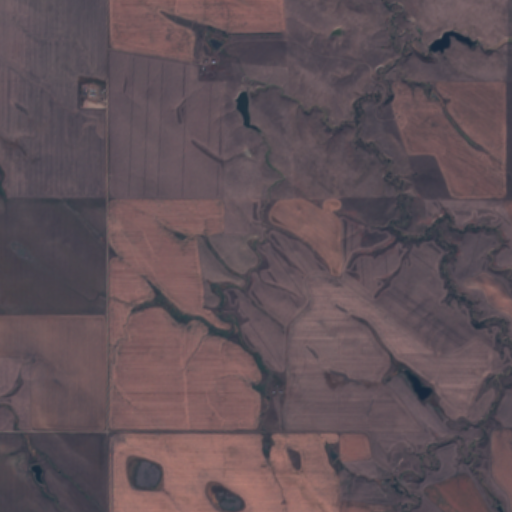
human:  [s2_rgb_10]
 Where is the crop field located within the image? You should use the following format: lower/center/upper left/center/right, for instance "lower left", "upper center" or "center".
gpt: The crop field is located in the upper left of the image.
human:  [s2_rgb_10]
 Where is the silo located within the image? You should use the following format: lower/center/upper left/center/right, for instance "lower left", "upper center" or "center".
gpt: The silo is located in the upper center of the image.
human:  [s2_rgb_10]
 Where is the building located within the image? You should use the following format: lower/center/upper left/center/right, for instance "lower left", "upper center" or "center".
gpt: The building is located in the upper center of the image.
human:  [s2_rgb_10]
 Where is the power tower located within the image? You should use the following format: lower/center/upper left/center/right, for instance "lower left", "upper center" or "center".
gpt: There is no power tower in the image.